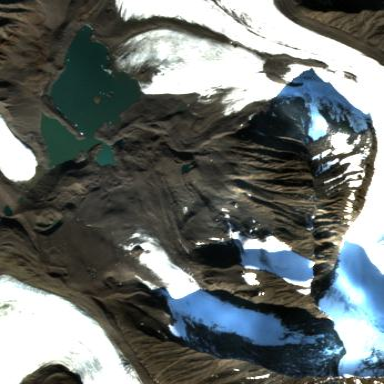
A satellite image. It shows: Majestic glacier in the distance.